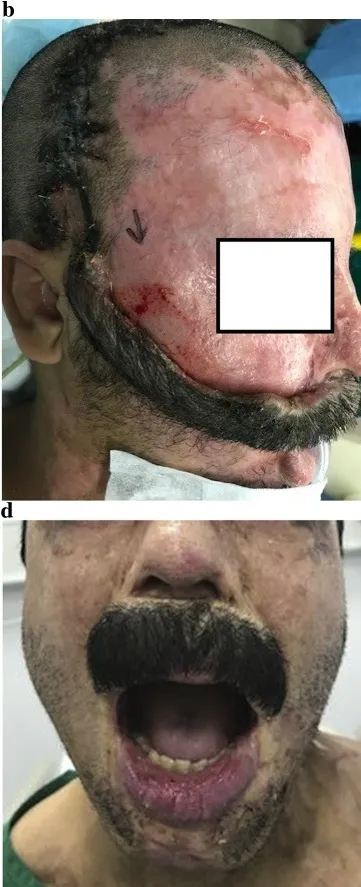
Case #1. Note the tight oral commissures, B) flap transposition.
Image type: medical_photograph (skin_photograph)